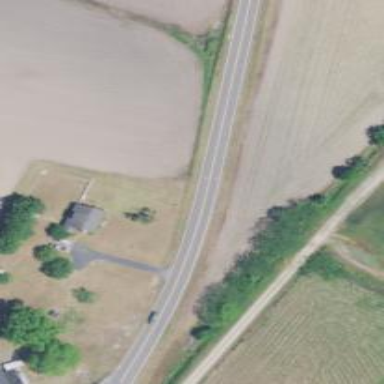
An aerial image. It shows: Secondary road.